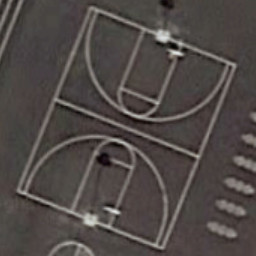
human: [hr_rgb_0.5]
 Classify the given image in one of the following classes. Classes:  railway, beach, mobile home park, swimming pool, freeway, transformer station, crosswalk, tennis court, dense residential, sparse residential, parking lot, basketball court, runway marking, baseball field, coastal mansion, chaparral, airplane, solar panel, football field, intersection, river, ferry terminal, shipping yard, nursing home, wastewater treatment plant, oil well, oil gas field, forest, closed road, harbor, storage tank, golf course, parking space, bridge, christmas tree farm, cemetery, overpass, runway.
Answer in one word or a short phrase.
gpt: basketball court